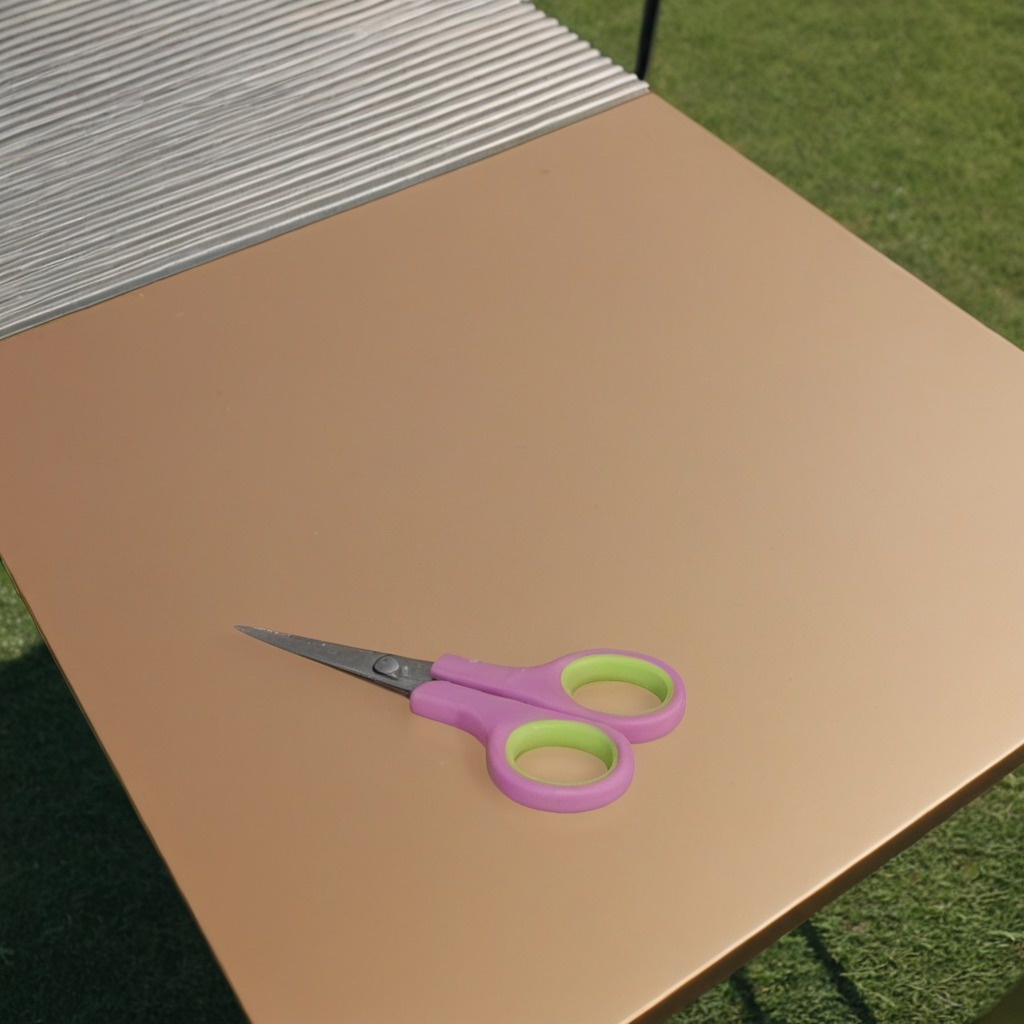
A scissor lying on the textured surface of the table.